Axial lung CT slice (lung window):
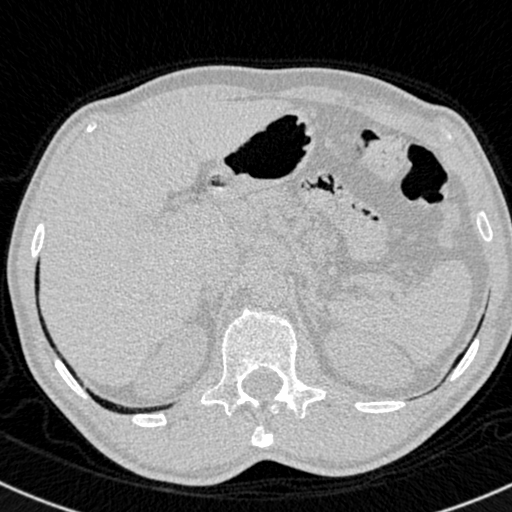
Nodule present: no